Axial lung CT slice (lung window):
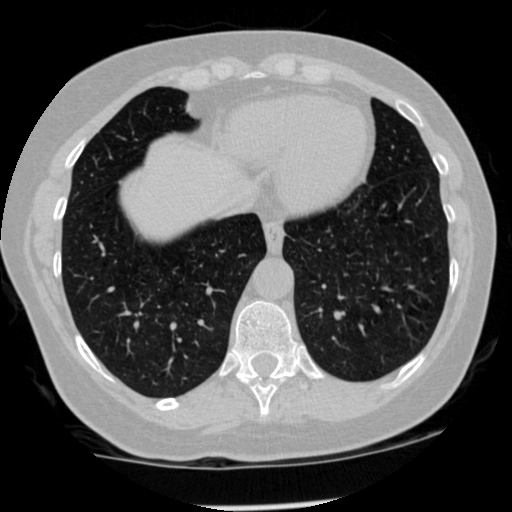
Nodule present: no